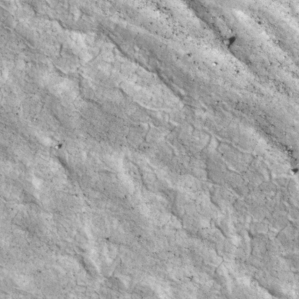
Label: non_frost